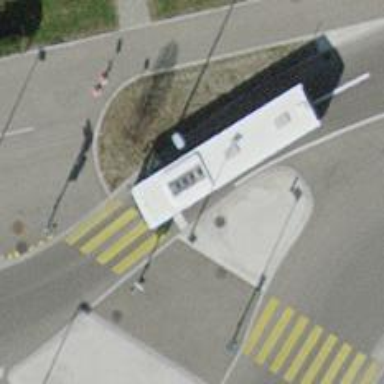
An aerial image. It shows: Road with traffic signals.